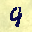
Label: 9